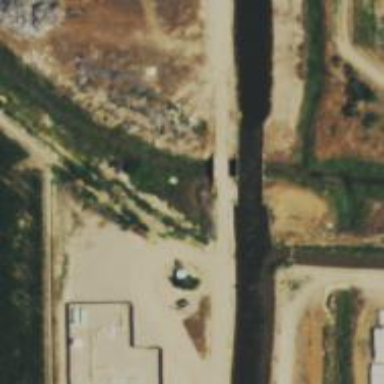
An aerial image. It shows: Aqueduct bridge over canal.